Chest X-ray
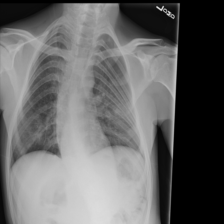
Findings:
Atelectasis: negative
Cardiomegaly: negative
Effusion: negative
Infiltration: negative
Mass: negative
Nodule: negative
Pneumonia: negative
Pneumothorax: negative
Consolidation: negative
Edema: negative
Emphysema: negative
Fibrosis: negative
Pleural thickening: negative
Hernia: negative